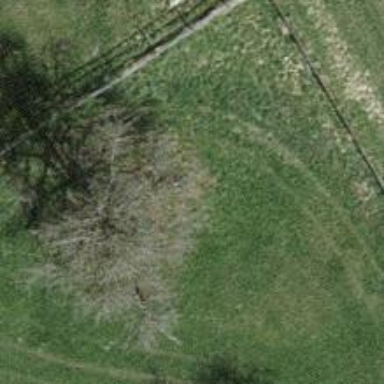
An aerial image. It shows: Single tag "natural: tree."